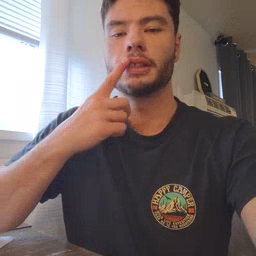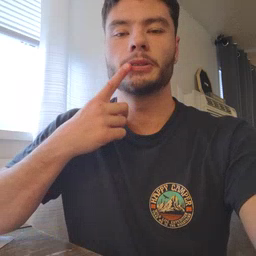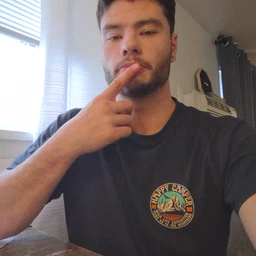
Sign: lips